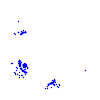
Particle: electron